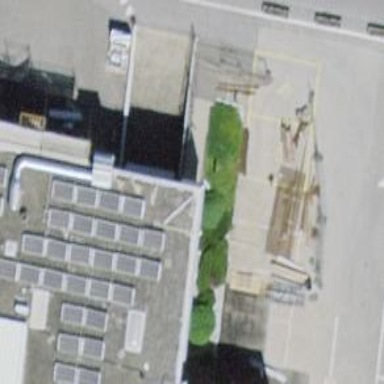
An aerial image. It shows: Parking entrance.